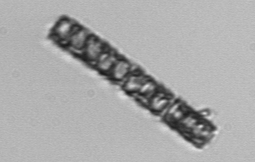
Label: Paralia_sulcata